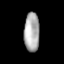
Tissue: lung
Cell type: Pericytes
Senescence score: 0.5935
Nuclear area (px): 591
Mean DAPI intensity: 171.802